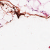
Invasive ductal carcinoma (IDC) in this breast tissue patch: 0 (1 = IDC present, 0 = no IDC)